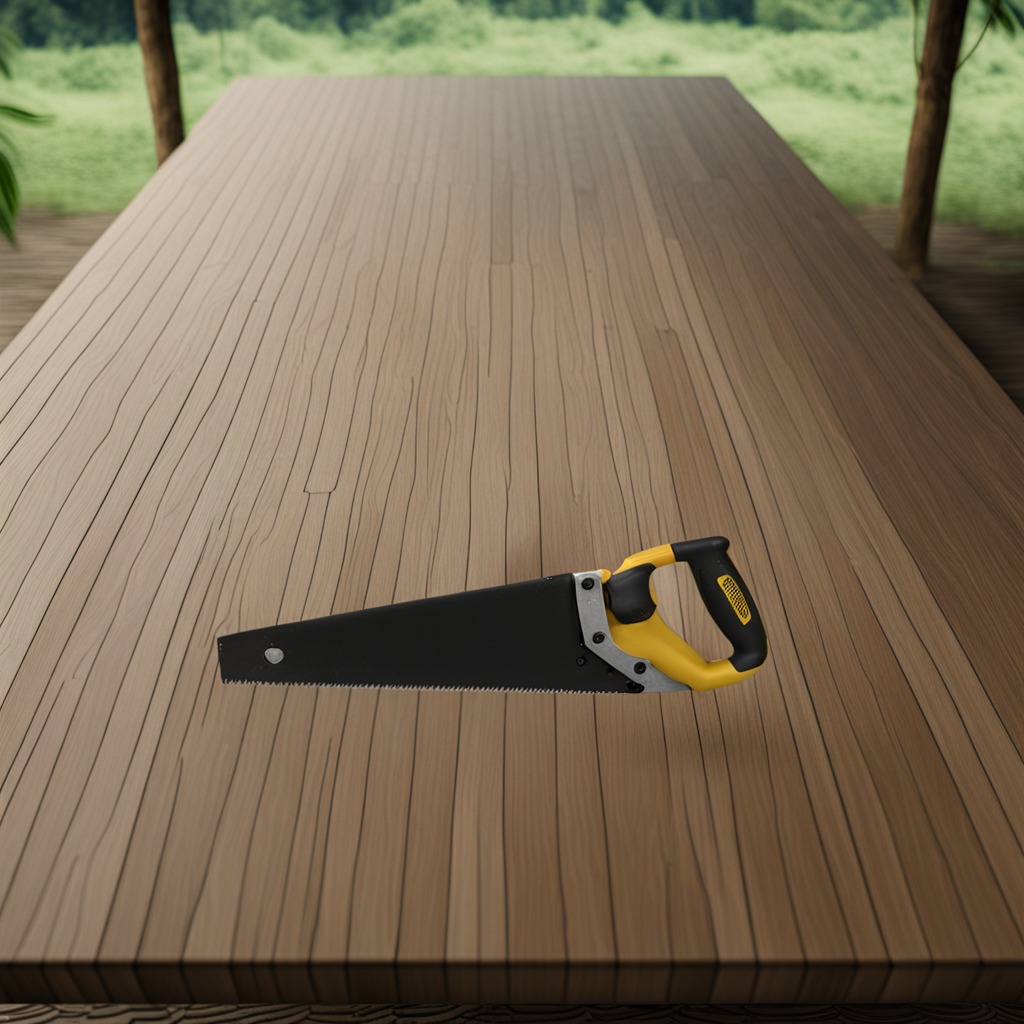
A handheld metal saw is lying on a wooden table inside a jungle field workshop tent humid ambient light worn but